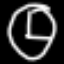
Label: clock